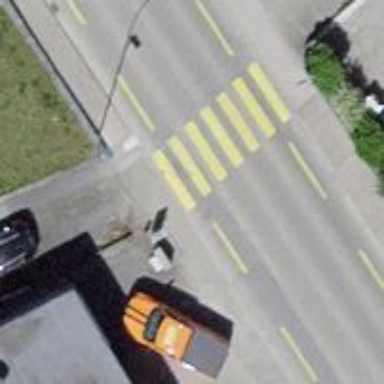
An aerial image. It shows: Uncontrolled crossing on the road.